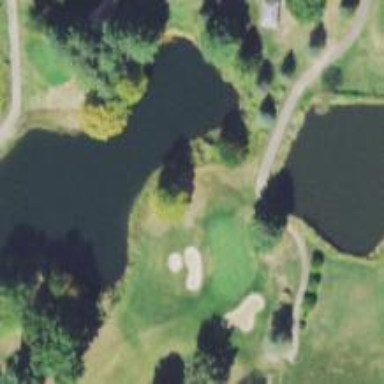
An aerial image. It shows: Golf hole.